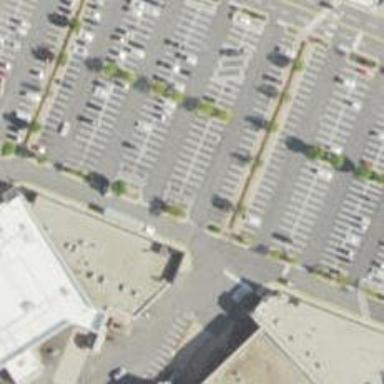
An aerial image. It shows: Parking space.